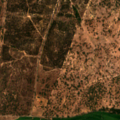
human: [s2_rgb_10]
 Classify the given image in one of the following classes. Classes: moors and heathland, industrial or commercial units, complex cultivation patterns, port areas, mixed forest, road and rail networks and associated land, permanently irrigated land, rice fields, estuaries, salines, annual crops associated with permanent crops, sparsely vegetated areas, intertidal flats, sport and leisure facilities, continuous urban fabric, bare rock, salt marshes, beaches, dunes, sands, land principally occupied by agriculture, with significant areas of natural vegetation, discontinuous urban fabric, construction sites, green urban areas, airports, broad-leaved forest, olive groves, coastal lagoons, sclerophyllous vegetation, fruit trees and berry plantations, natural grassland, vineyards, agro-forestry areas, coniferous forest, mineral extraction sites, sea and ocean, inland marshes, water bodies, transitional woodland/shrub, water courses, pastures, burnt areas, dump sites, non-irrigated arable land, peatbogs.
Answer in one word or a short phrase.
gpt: rice fields, agro-forestry areas, broad-leaved forest, mixed forest